Question: I would like to fill the area under a step function line I ploted using 'plot(X, type='s')' I tried 'polygon' with no success.
'''
set.seed(1);y = abs(rnorm(10))
plot(y,ylim=c(0,max(y)), type="p",pch=24)
lines(y, type='s')
abline(h=0)
'''
Say I want to paint in gray under the curve and above 'y=0'

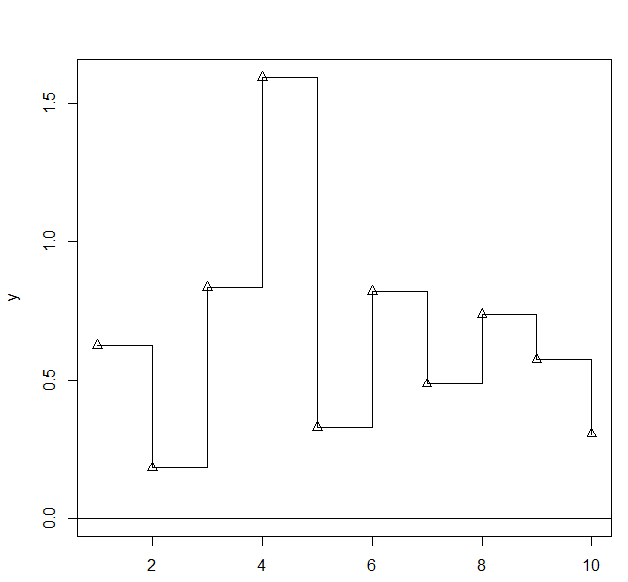
Answer: '''
x <- seq_along(y)
y2 <- rep(y, each=2)
y2 <- y2[-length(y2)]
x2 <- rep(x, each=2)[-1]
x3 <- c(min(x2), x2, max(x2))
y3 <- c(0, y2, 0)
# because polygon() is dumb and wants a pre-existing plot
plot(x, y, ylim=c(0, max(y)), type="n")
polygon(x3, y3, border=NA, col="grey")
lines(x2, y2)
'''